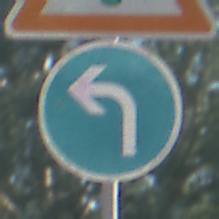
Verkehrszeichen: VorgeschriebeneFahrtrichtungLinks
Zusatzzeichen oben: Lichtzeichenanlage
Umgebung: Outdoor, Nature
Tageszeit: MorningAfternoon
Wetter: Clear
Licht: Natural
Jahreszeit: NotSpecified
Kontrast: HighContrast